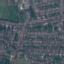
Label: Residential